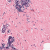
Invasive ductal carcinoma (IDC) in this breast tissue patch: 0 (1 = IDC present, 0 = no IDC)